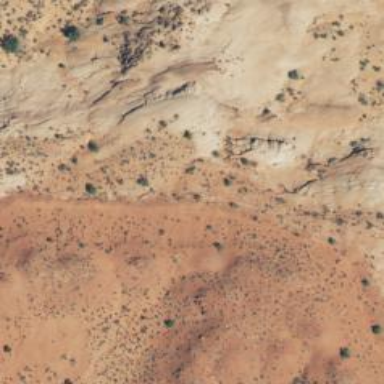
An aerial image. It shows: Natural cliff.